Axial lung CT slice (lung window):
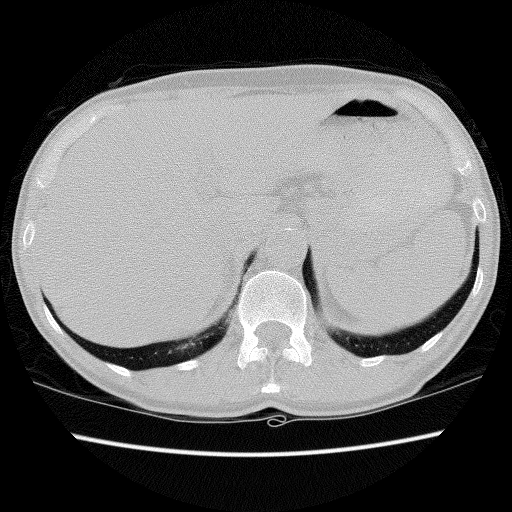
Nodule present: no